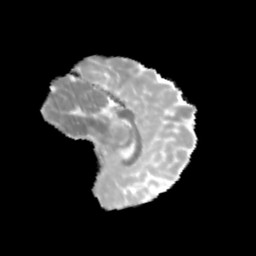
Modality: MD
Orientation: sagittal
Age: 10
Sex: female
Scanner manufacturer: siemens
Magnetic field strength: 3 T
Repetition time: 3.8 s
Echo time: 0.07 s